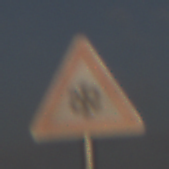
Verkehrszeichen: SchneeOderEisglaette
Umgebung: Outdoor, Nature
Tageszeit: SunriseSunset
Wetter: PartlyCloudy
Licht: Natural
Jahreszeit: NotSpecified
Kontrast: HighContrast